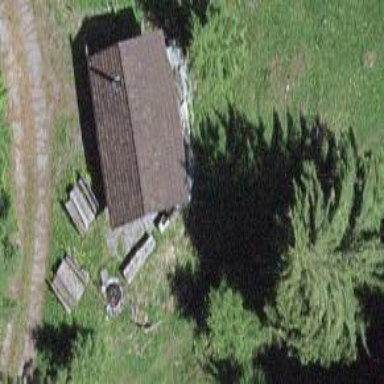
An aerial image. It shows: Shed building.